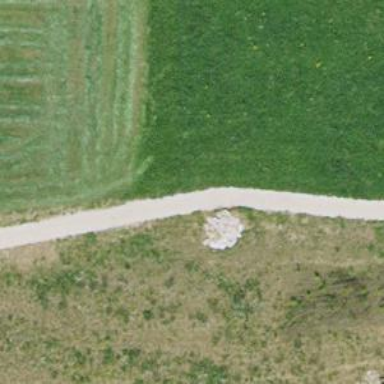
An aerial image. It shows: Path.